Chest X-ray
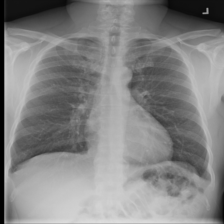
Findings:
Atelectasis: negative
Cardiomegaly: negative
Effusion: negative
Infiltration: positive
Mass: negative
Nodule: negative
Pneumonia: negative
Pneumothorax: negative
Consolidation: negative
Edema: negative
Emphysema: negative
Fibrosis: negative
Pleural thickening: negative
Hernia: negative